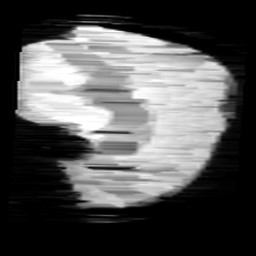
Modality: minIP
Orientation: sagittal
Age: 11
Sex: female
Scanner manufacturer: siemens
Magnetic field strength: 3 T
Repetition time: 0.027 s
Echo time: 0.02 s